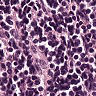
Metastatic tissue present: no